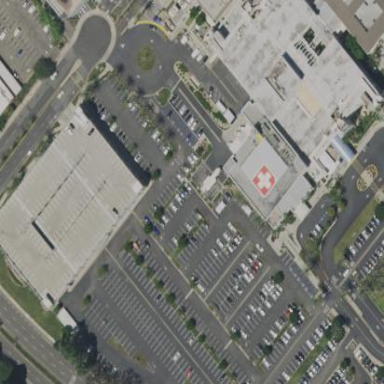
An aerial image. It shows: Hospital providing healthcare services.